Question: I am trying to enter text in a edit field in a modal window. I get an error "Failed to get (ControlType=edit or ControlType=document),AutomationId=1118,ClassName=Edit"
The following is my code.
'var window = app.GetWindow("Toolkit Version"); Window AuthWindow = null; AuthWindow = window.ModalWindow("Please Authenticate"); TextBox userNameField = AuthWindow.Get<TextBox>(SearchCriteria.ByClassName("Edit").AndAutomationId("1118")); userNameField.Text = "Administrator";'
From Inspect

Error details -
'TestStack.White.AutomationException: 'Failed to get (ControlType=edit or ControlType=document),AutomationId=1118,ClassName=Edit''
Any suggestions or workarounds?
Thanks!
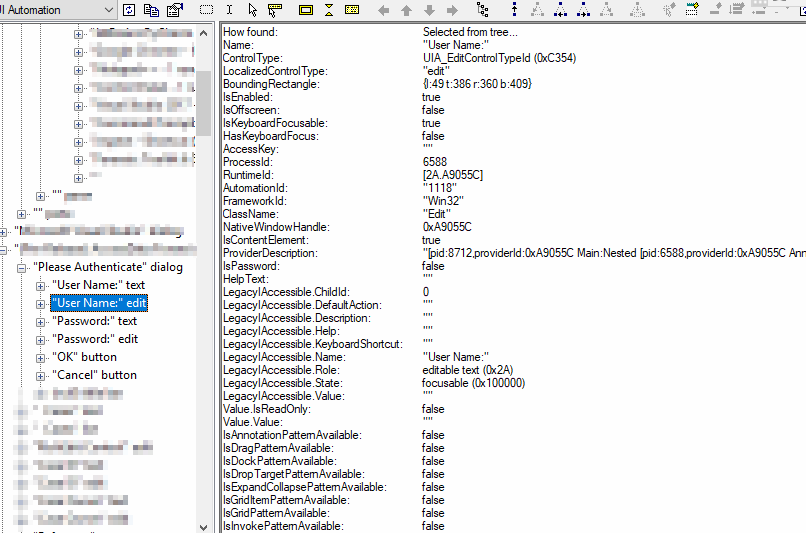
Answer: Off the top of my head:
1. Perhaps your SearchCriteria are too restrictive? Try: TextBox userNameField = AuthWindow.Get<TextBox>(SearchCriteria.ByAutomationId("1118"));
or even TextBox userNameField = AuthWindow.Get(SearchCriteria.ByAutomationId("1118")) as TextBox;
2. It might not be very elegant, but it looks like your window is small and has few controls. Why not picking them this way? TextBox userNameField = AuthWindow.GetMultiple(SearchCriteria.ByControlType(System.Windows.Automation.ControlType.Edit)[0]
I supposed your textbox is at position 0 but of course you can change that.